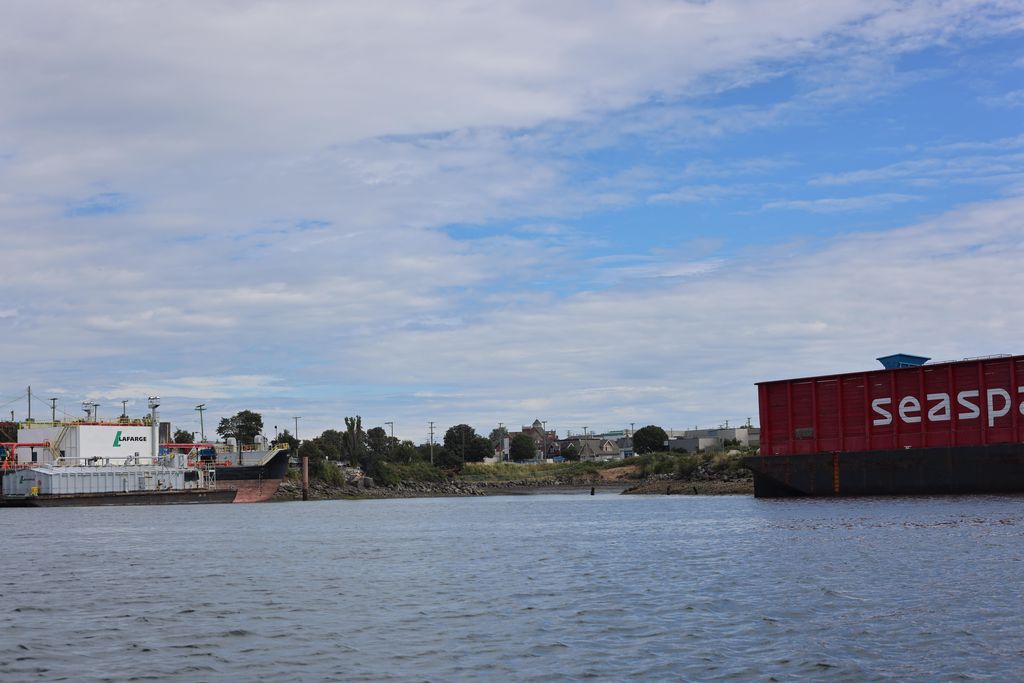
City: victoria